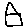
Label: house